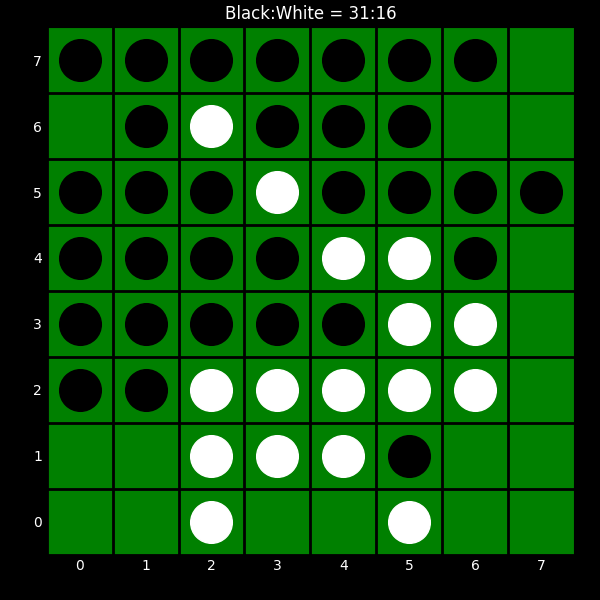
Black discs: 31
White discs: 16